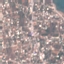
Land use / land cover: Residential